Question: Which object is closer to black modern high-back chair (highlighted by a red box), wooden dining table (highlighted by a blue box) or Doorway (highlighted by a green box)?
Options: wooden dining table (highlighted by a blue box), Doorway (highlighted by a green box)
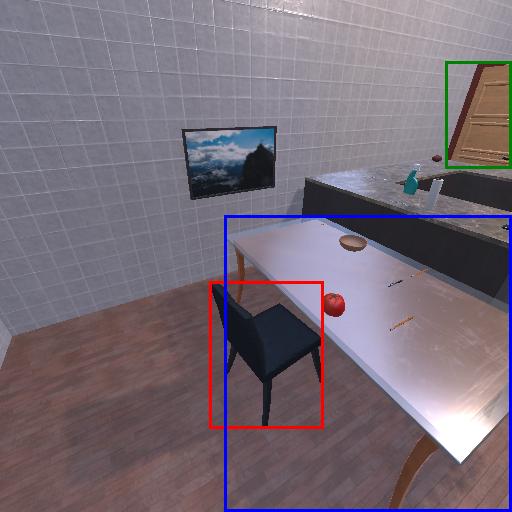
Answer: wooden dining table (highlighted by a blue box)